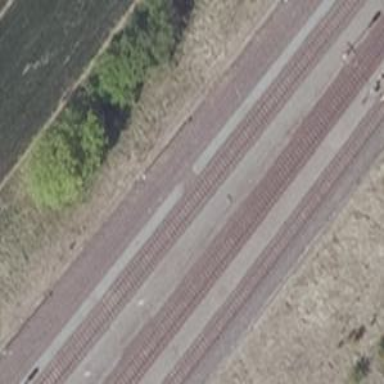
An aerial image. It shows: Railway siding with rails.